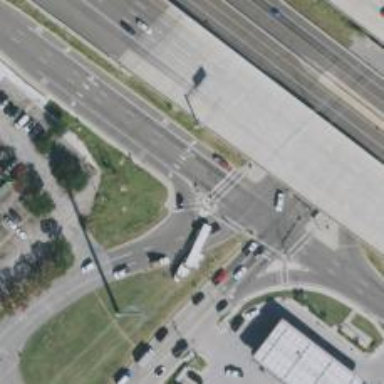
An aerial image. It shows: Secondary link road.